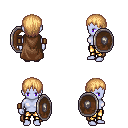
a pixel art fantasy rpg character, female body template, dark elf, purple skin, brown cape, gold greaves, light blonde plain hairstyle, leather bracers, shield, four views (front, back, left, right), 2x2 character sprite sheet, small pixel art, hard edges, no anti-aliasing